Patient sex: M
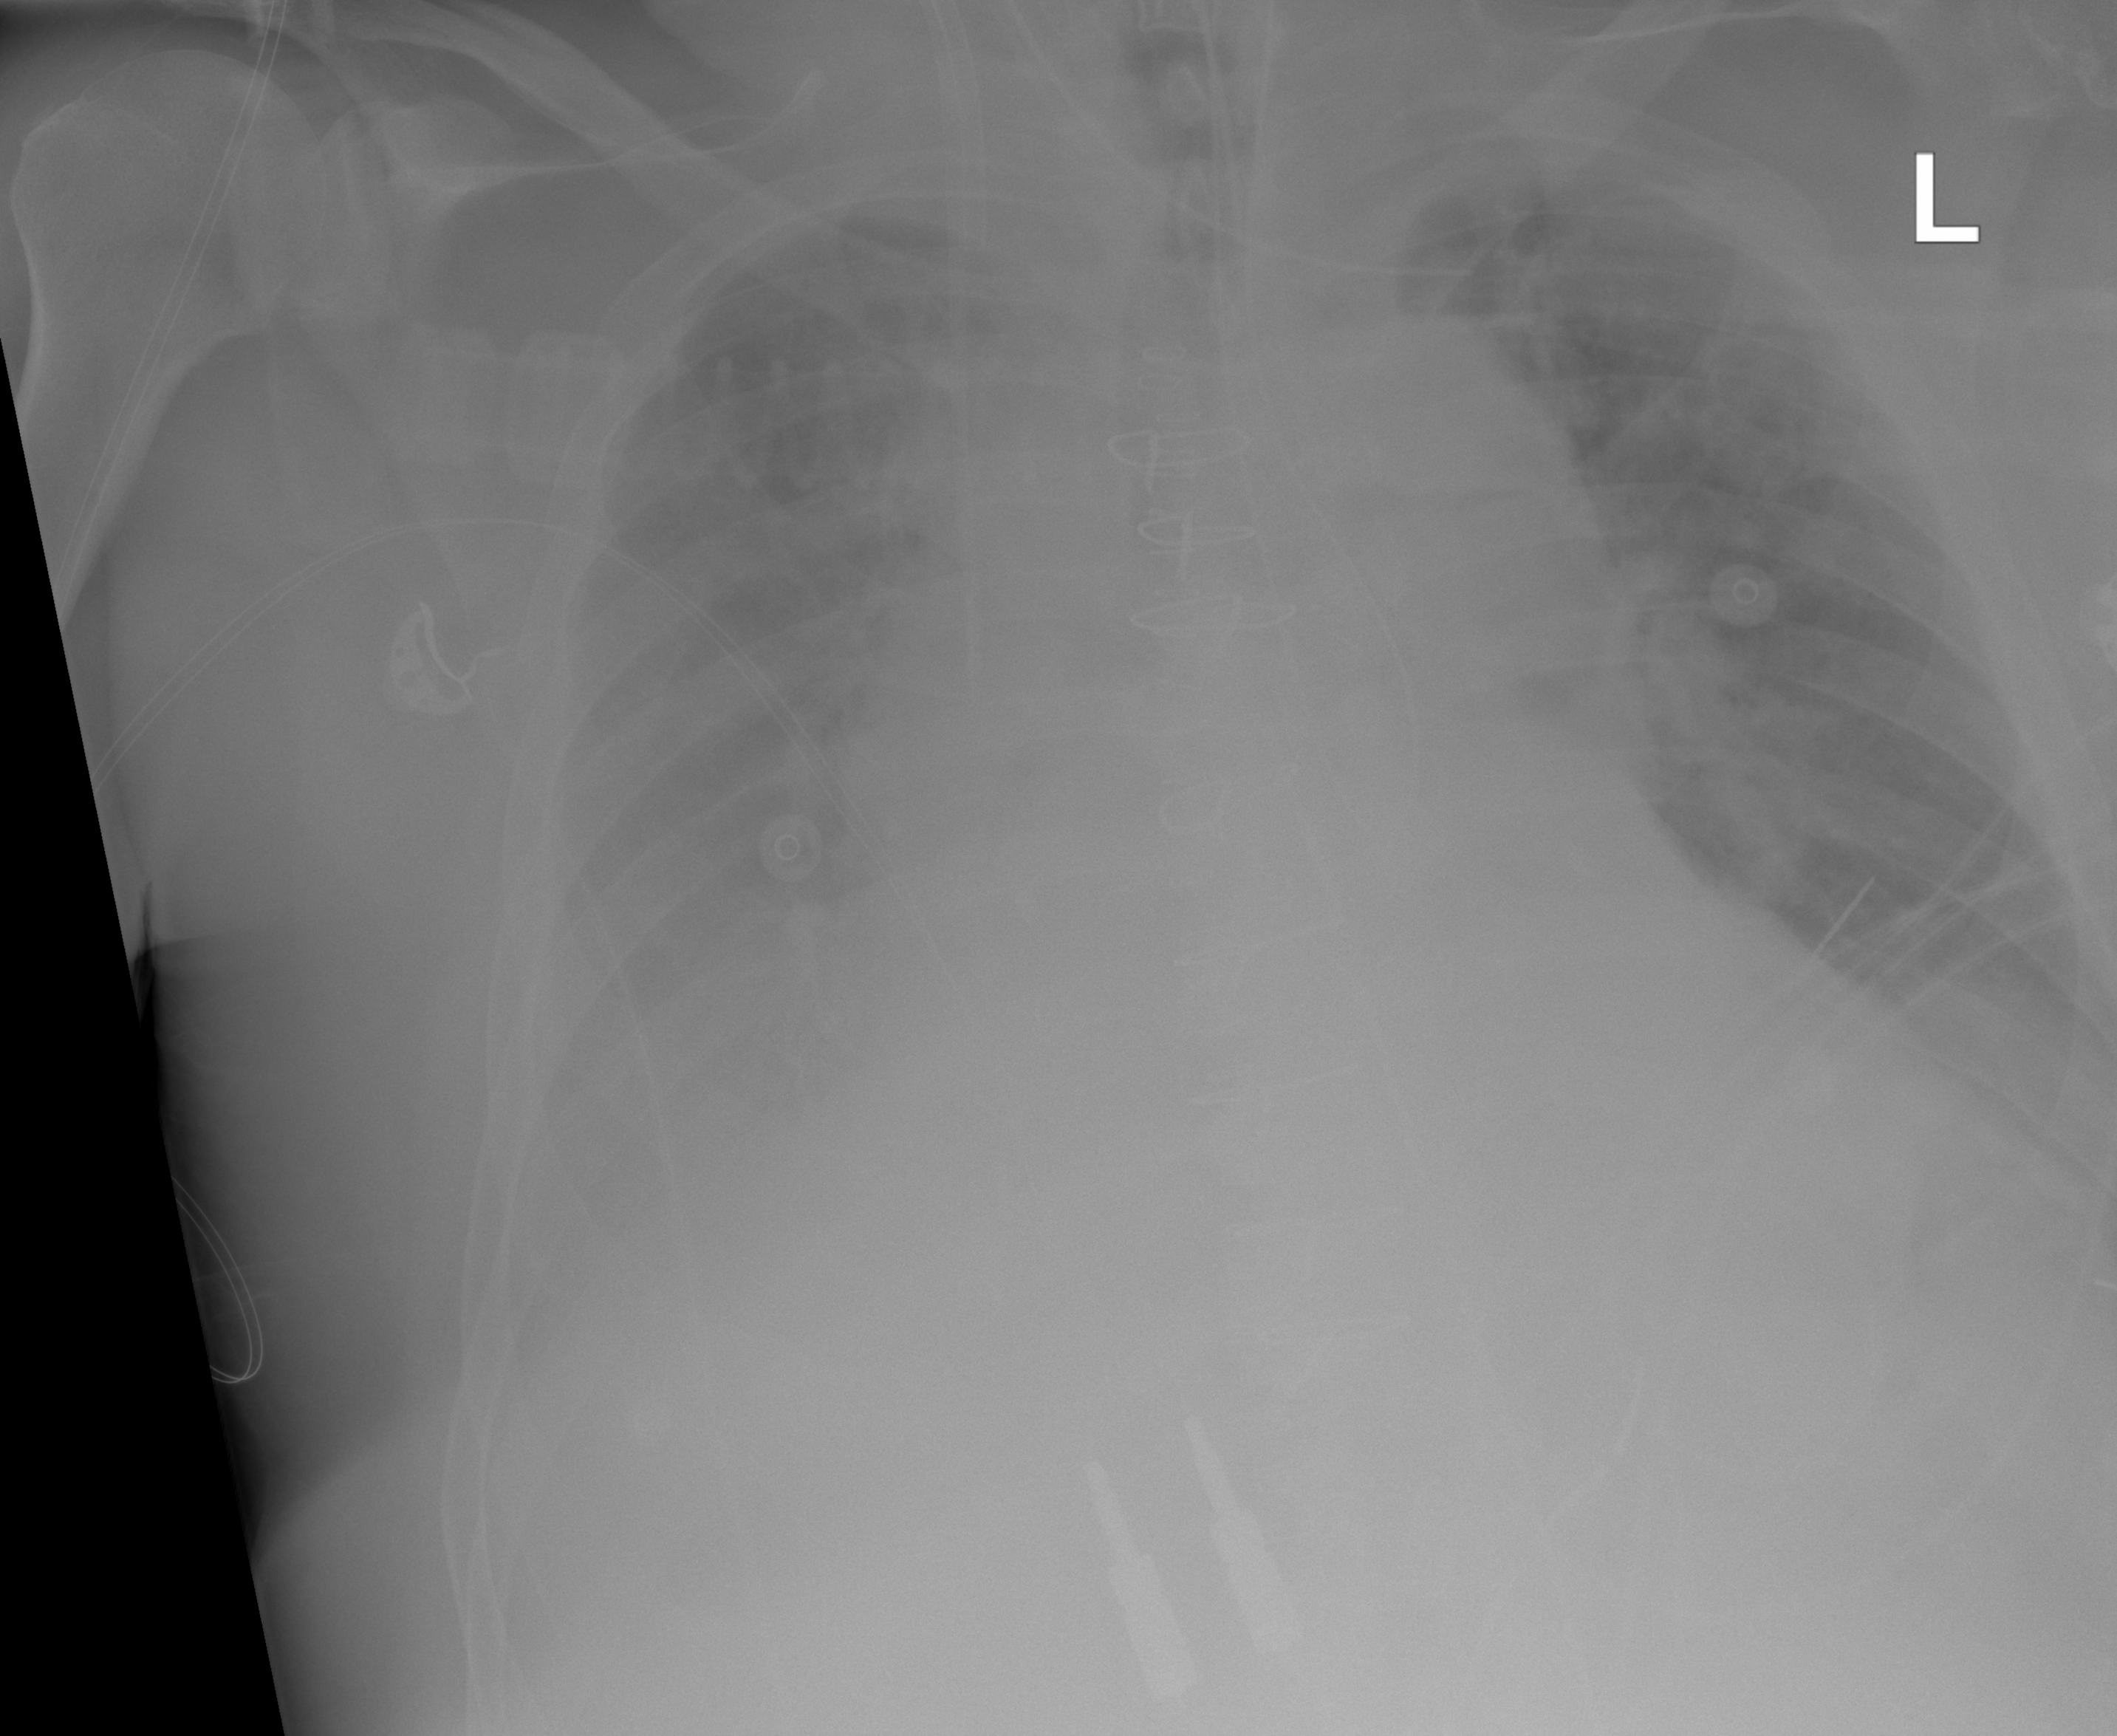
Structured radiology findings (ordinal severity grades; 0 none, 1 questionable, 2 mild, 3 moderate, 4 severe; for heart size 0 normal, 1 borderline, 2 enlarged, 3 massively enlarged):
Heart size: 3
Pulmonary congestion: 3
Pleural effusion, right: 3
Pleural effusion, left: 2
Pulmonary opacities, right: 0
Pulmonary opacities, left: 0
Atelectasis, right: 3
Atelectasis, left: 2